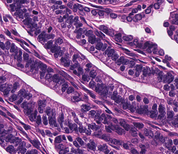
Tumor epithelial tissue: yes
Tumor-associated stroma tissue: yes
Normal tissue: no